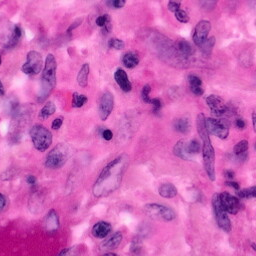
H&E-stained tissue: Pancreatic